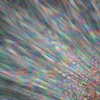
Label: sunburn